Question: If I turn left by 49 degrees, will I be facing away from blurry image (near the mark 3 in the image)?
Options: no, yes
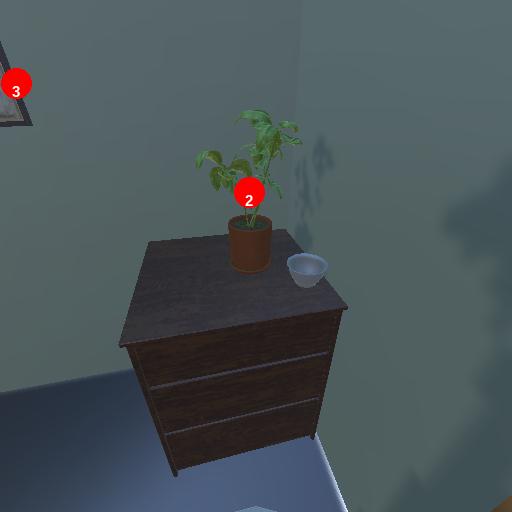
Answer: no